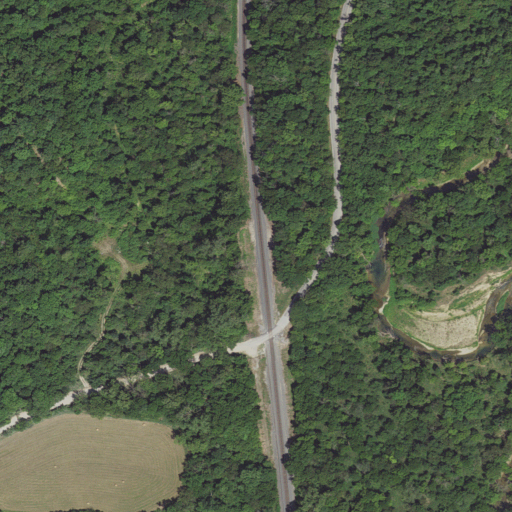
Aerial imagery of valley in Arkansas named Railroad Hollow containing deciduous forest, open development, pasture, grassland, low intensity development, and woody wetlands